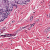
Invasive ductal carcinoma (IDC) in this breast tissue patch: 0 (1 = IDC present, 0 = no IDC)